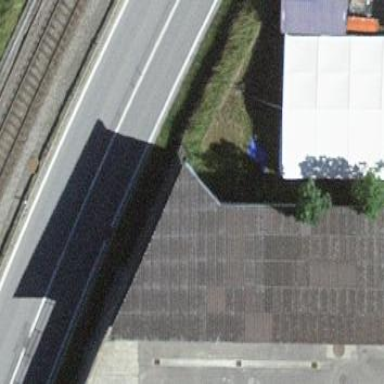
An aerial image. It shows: Shed building.